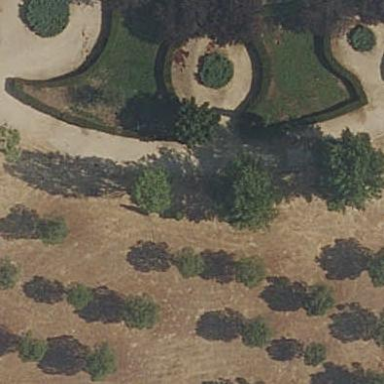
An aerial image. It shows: Hedge acting as barrier.